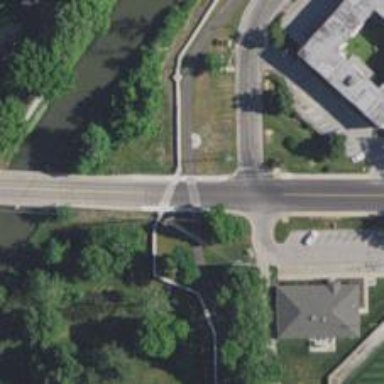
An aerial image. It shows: Uncontrolled crossing on cycleway.